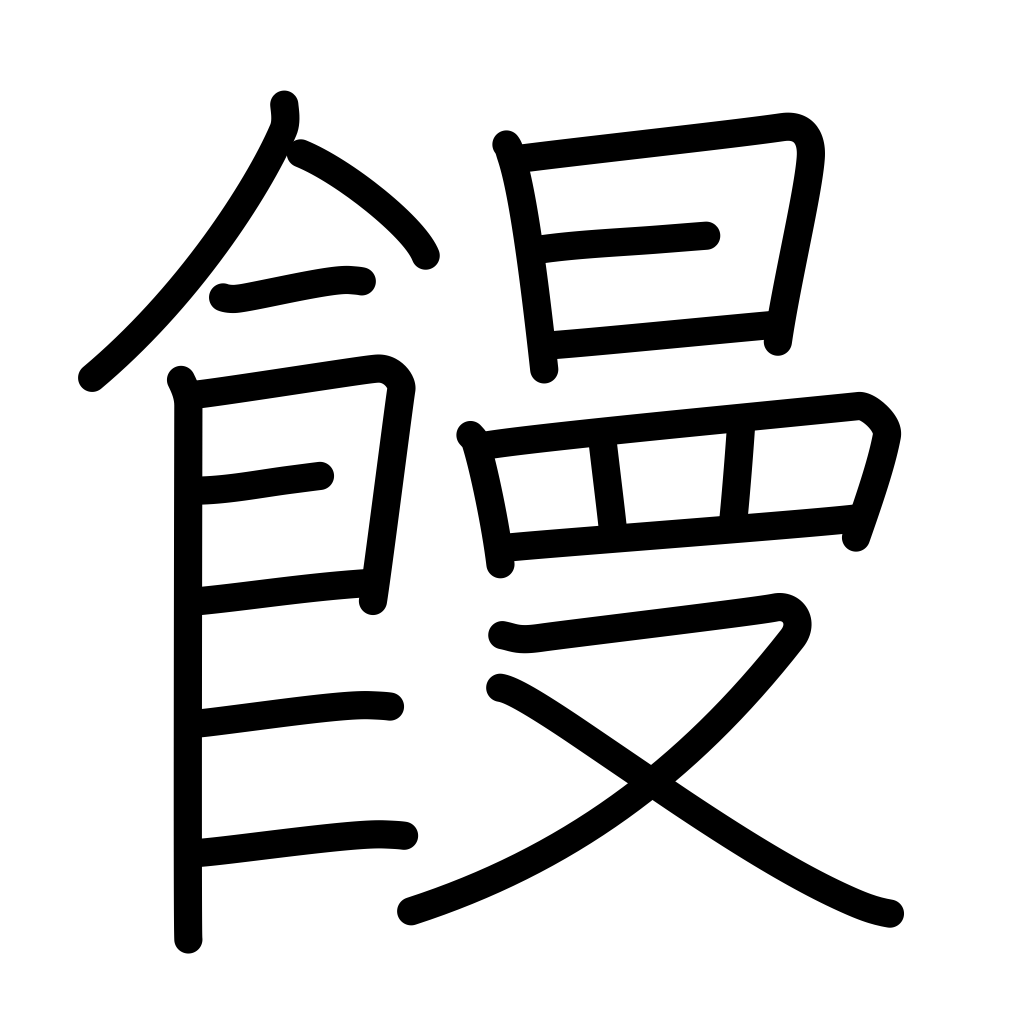
Meaning: bean-jam dumpling, manjuu